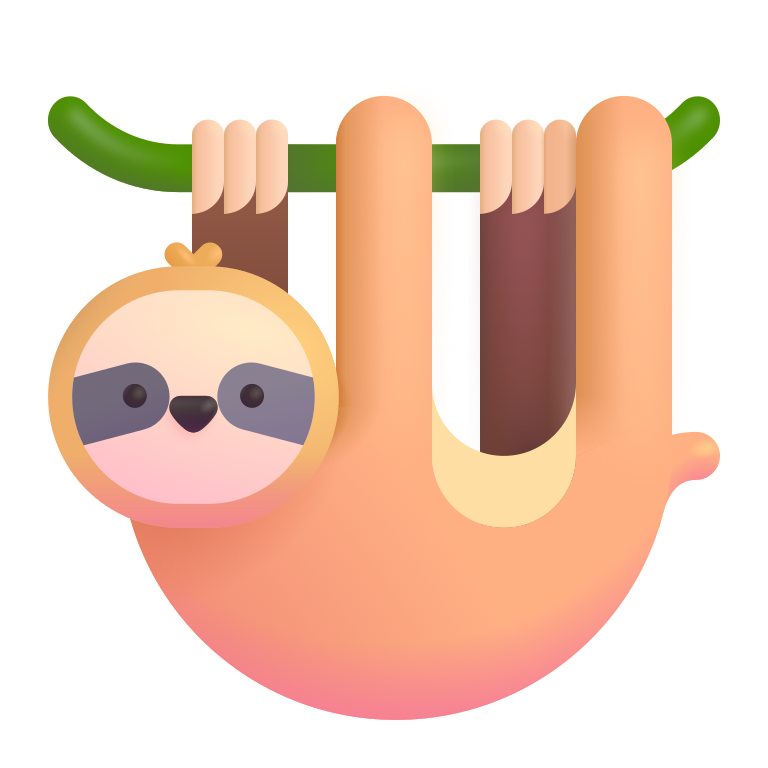
sloth color